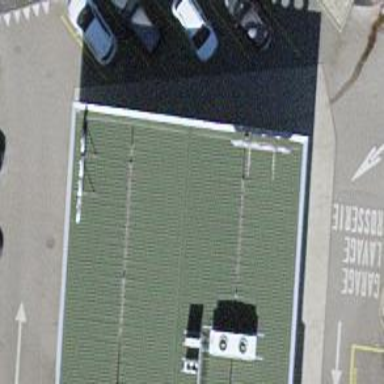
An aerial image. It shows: Fuel station.